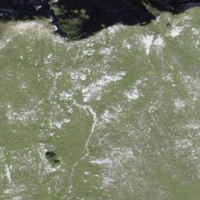
EUNIS habitat code: 23
Species observed at this site:
Viola lutea